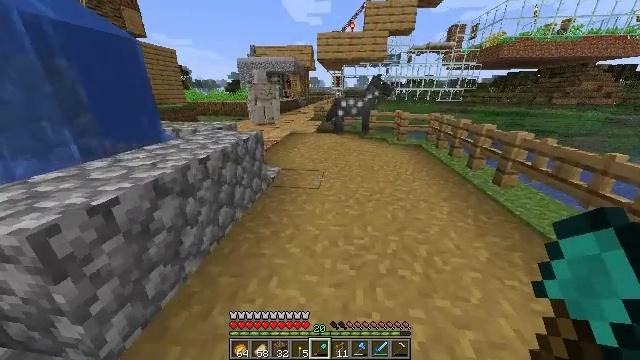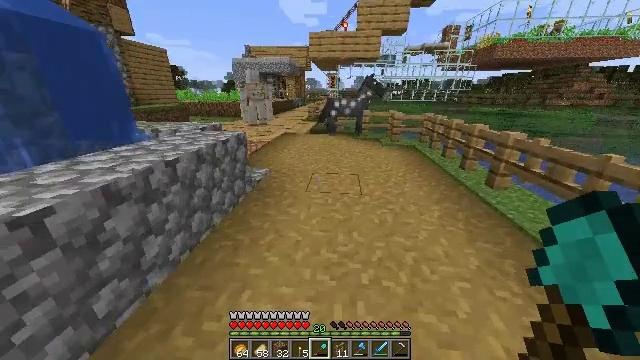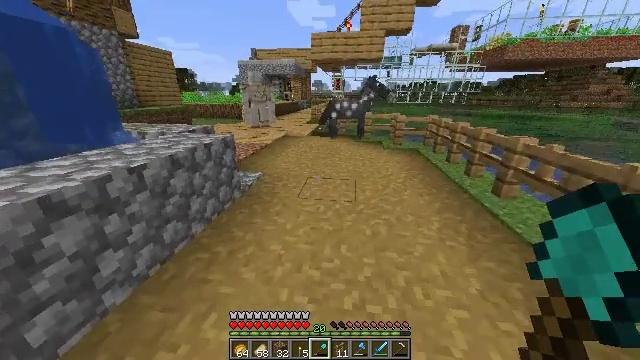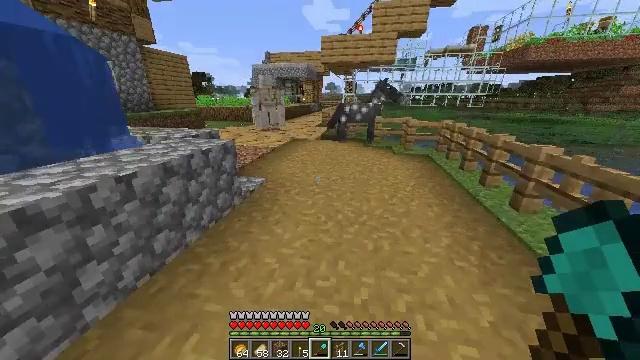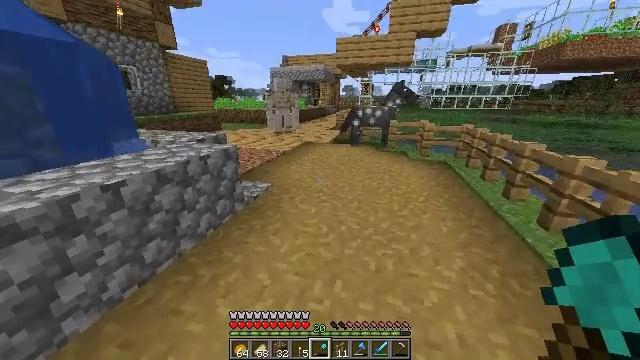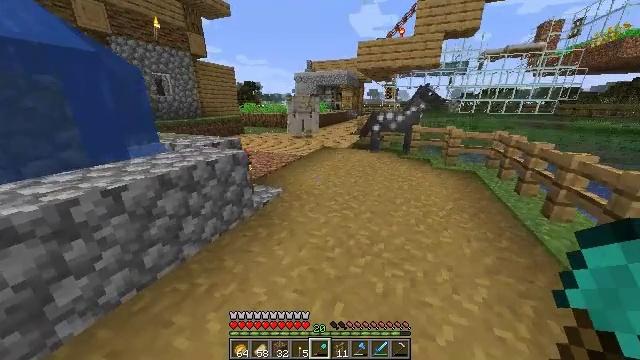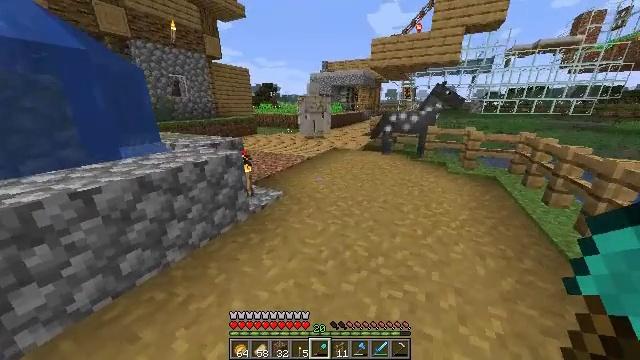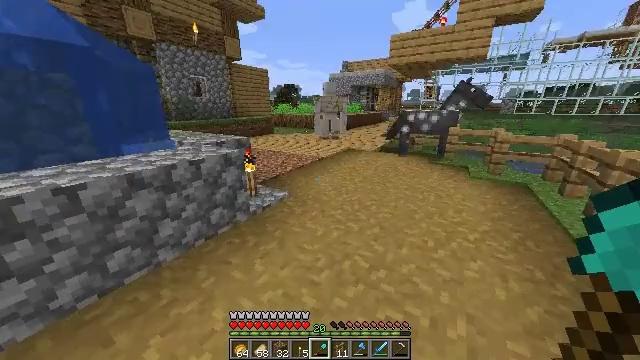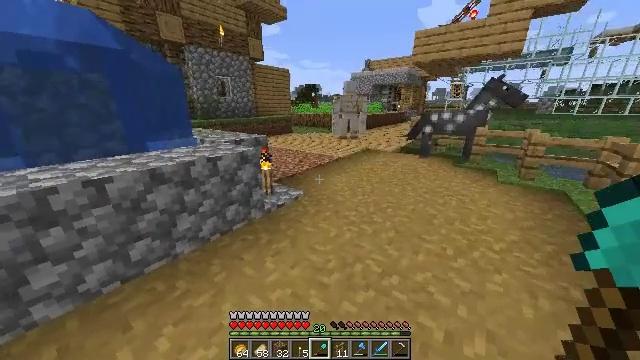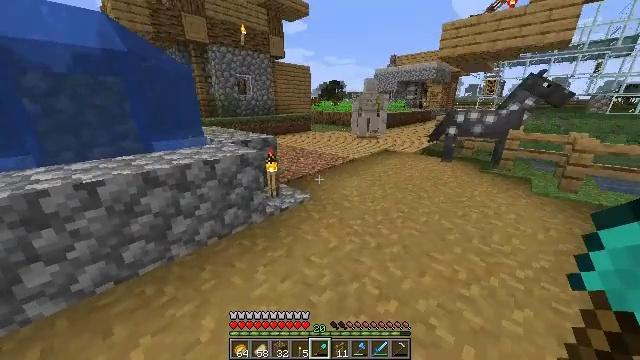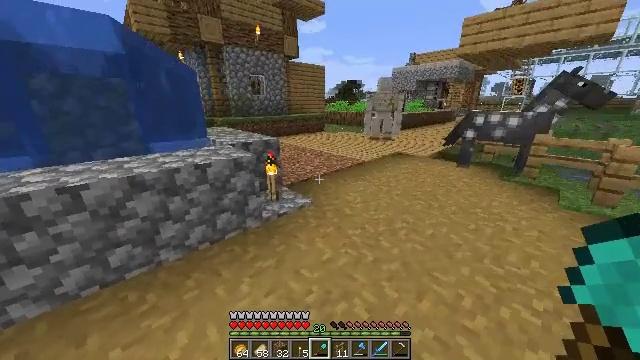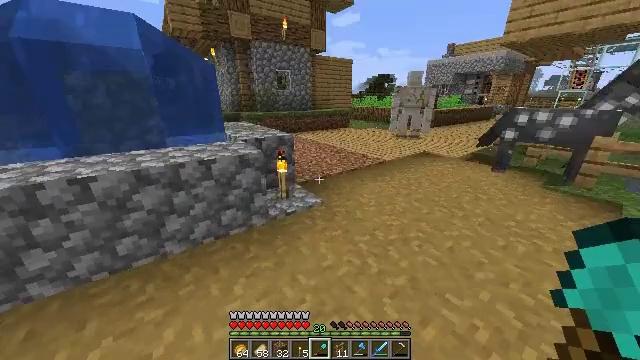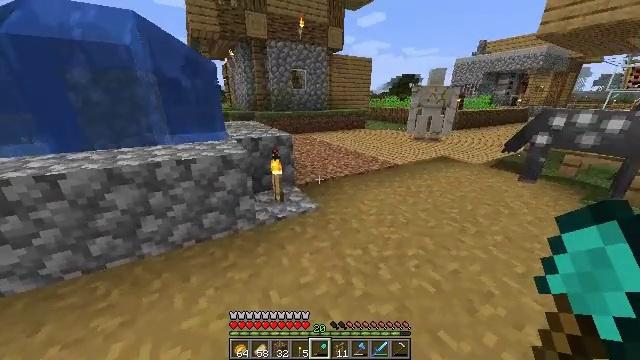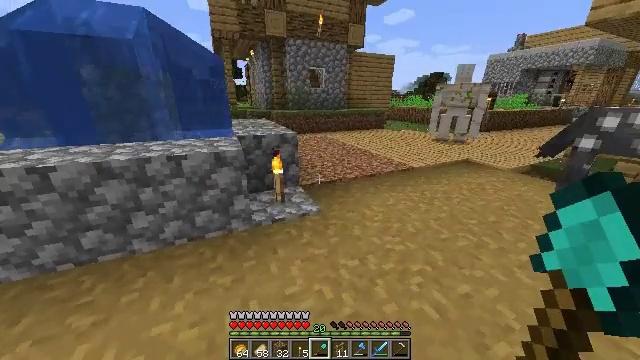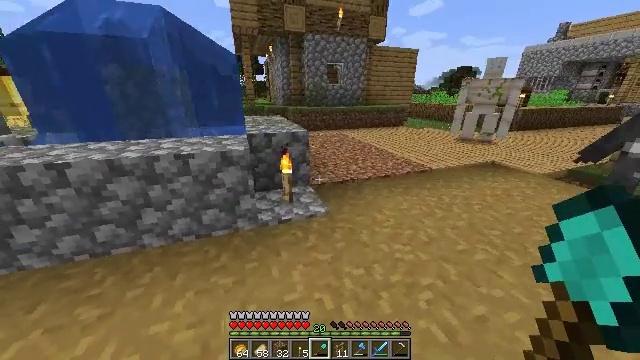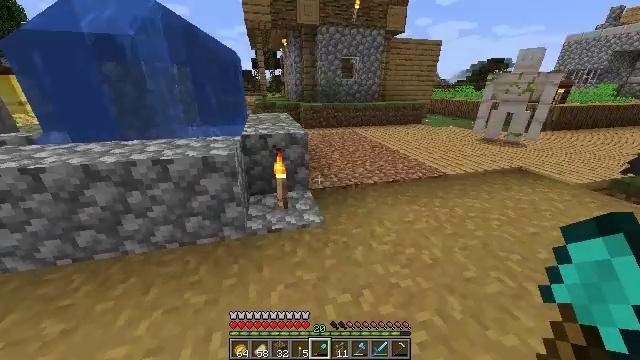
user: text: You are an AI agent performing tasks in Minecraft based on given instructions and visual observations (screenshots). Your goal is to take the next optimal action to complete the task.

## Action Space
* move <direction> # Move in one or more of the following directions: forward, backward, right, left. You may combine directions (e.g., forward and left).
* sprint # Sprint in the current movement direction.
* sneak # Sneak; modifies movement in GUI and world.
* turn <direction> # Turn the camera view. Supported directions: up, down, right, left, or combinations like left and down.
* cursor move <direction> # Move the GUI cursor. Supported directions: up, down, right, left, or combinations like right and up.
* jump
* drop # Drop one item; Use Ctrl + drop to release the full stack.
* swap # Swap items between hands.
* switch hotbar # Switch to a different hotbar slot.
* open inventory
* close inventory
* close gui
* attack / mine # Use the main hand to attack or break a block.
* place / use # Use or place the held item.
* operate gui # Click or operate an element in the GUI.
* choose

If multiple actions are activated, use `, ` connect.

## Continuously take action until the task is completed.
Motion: motion action
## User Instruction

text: Retrieve the torch.
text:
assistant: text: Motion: move forward and move right, sprint
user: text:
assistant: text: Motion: move forward and move right, sprint, turn left
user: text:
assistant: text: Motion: move forward and move right, sprint, turn left
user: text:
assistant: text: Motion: move forward and move right, sprint, turn left
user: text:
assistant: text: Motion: move forward and move right, sprint, turn left and up
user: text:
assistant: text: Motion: move forward and move right, sprint, turn left
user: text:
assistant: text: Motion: move forward and move right, sprint, turn left
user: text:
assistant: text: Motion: move forward and move right, sprint, turn left
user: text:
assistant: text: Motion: move forward and move right, sprint, turn left
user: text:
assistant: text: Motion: move forward and move right, sprint, turn left
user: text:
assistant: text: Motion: move forward and move right, sprint, turn left and down
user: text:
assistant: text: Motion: move forward and move right, sprint, turn left
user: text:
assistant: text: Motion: move forward and move right, sprint, turn left
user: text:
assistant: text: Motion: move forward and move right, sprint, turn left
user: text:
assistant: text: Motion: move forward and move right, sprint, turn left and down
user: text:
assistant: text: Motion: move forward and move right, sprint, turn left
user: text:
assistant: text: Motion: move forward and move right, sprint, turn left and down
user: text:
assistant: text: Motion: move forward and move right, sprint, turn left
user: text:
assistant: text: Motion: move forward and move right, turn left and down
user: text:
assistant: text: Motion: turn left and down
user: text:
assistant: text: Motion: turn left
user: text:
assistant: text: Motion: turn left and down
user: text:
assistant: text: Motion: turn left
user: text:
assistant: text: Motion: no_op
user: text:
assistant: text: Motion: no_op
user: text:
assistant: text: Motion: no_op
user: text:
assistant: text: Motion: turn left
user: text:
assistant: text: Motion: turn left
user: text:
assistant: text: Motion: no_op
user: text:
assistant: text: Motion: no_op